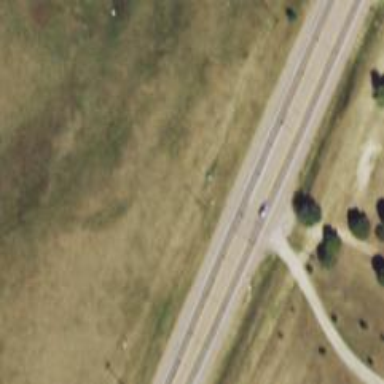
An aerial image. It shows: Trunk highway with grade1 asphalt surface.